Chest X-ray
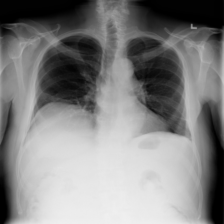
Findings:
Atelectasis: positive
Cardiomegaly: negative
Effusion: negative
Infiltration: negative
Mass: negative
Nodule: negative
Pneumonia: negative
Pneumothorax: negative
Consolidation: negative
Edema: negative
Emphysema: negative
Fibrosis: negative
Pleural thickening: negative
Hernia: negative